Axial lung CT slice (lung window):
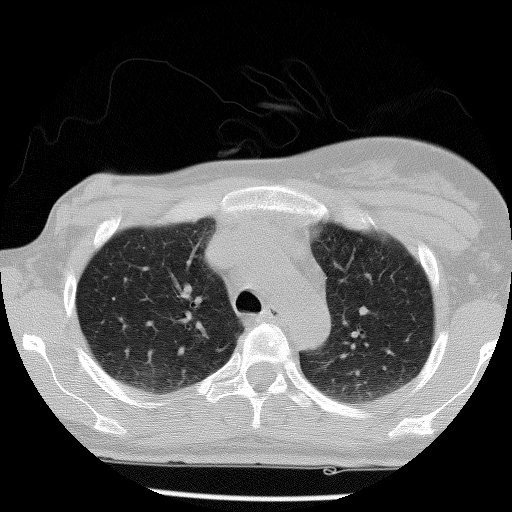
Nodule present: no